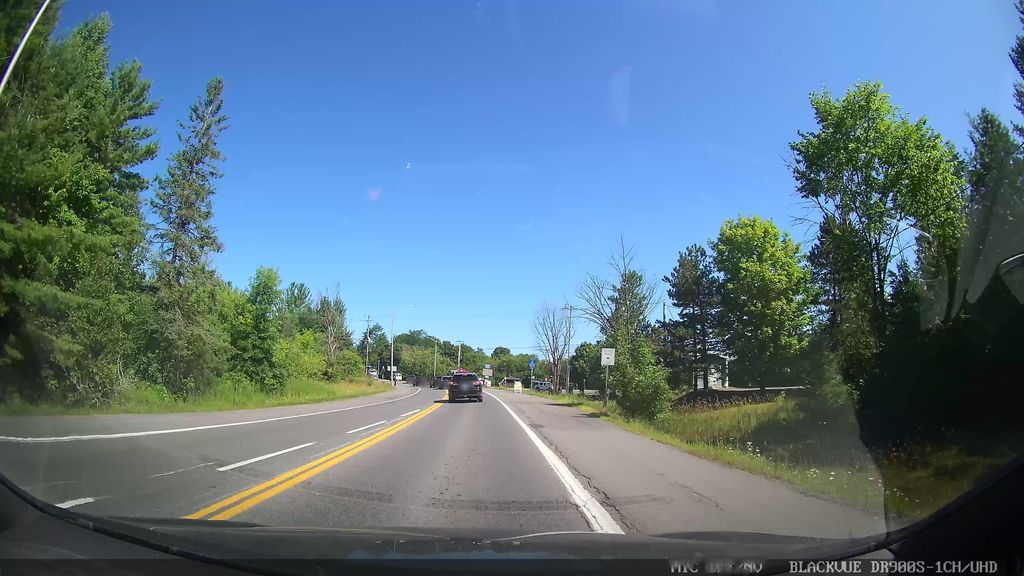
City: ottawa-gatineau